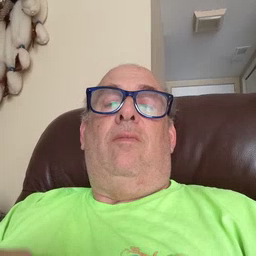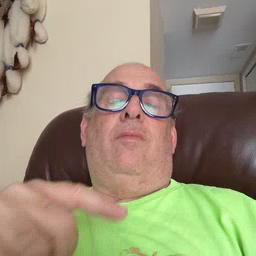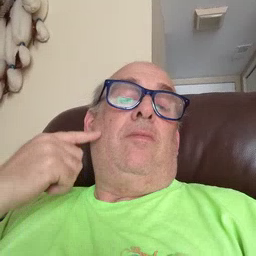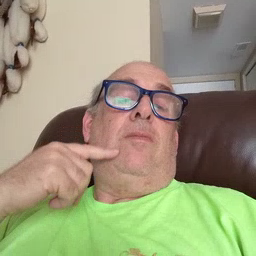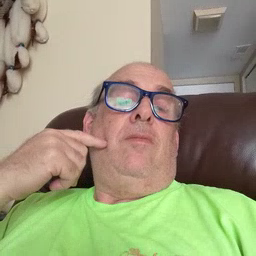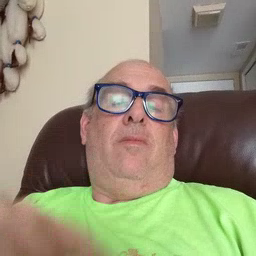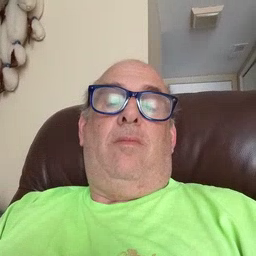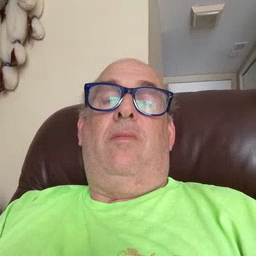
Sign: cheek